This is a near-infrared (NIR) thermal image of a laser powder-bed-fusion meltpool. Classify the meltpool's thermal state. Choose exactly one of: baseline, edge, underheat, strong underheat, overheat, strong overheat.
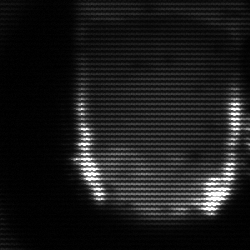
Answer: baseline